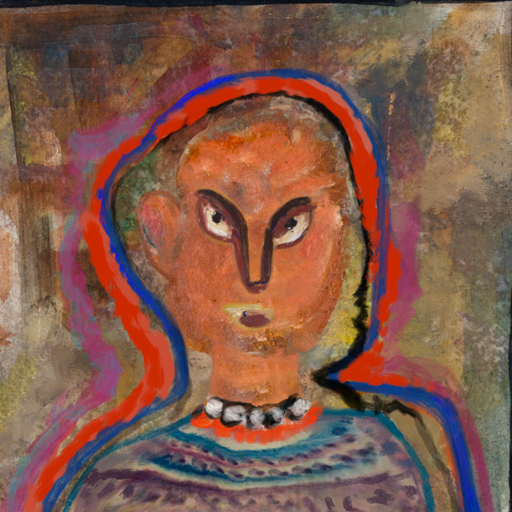
Background: Mosgoul, Head And Neck Front: Boggyland, Face Front: After_Raid, Bust: HillGirl, Hair Front: Experience, Head Accessory: Blank, Second Necklace: Blank, Necklace: An_Impression, Baby: Blank